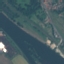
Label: River